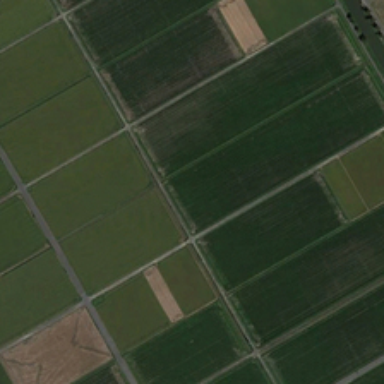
Many tall trees were planted near the green wheat fields .